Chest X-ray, AP view. Patient: 34 years old, sex M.
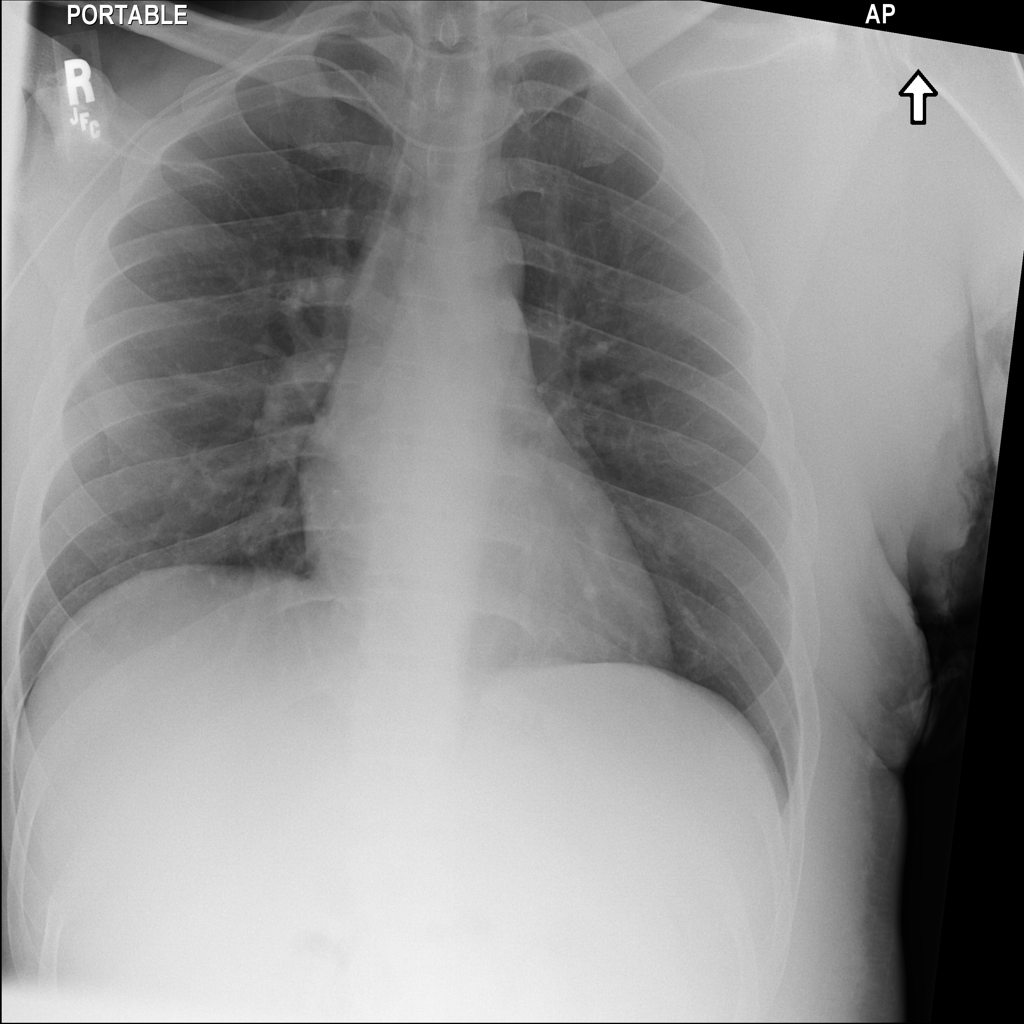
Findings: No Finding